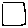
Label: square